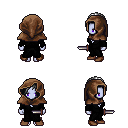
a pixel art fantasy rpg character, female body template, dark elf, purple skin, gray robe, metal pants, white parted hairstyle, cloth hood, brown shoes, dagger, four views (front, back, left, right), 2x2 character sprite sheet, small pixel art, hard edges, no anti-aliasing